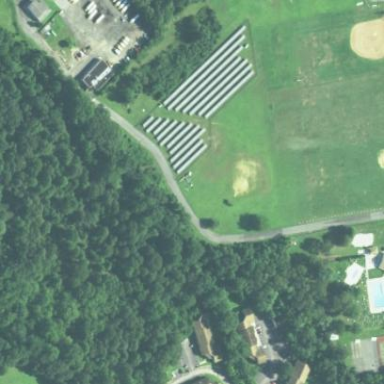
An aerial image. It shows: Solar power generator.